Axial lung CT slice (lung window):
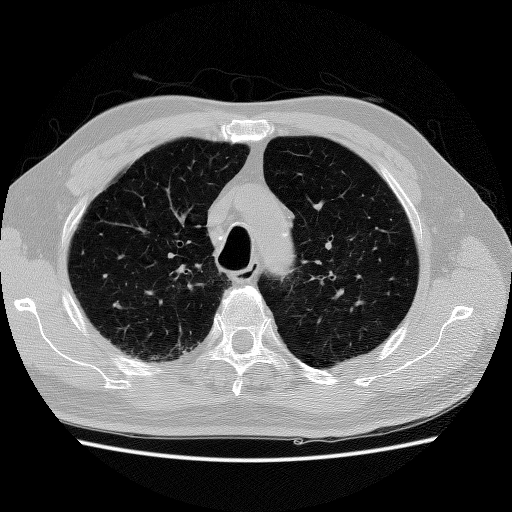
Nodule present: no